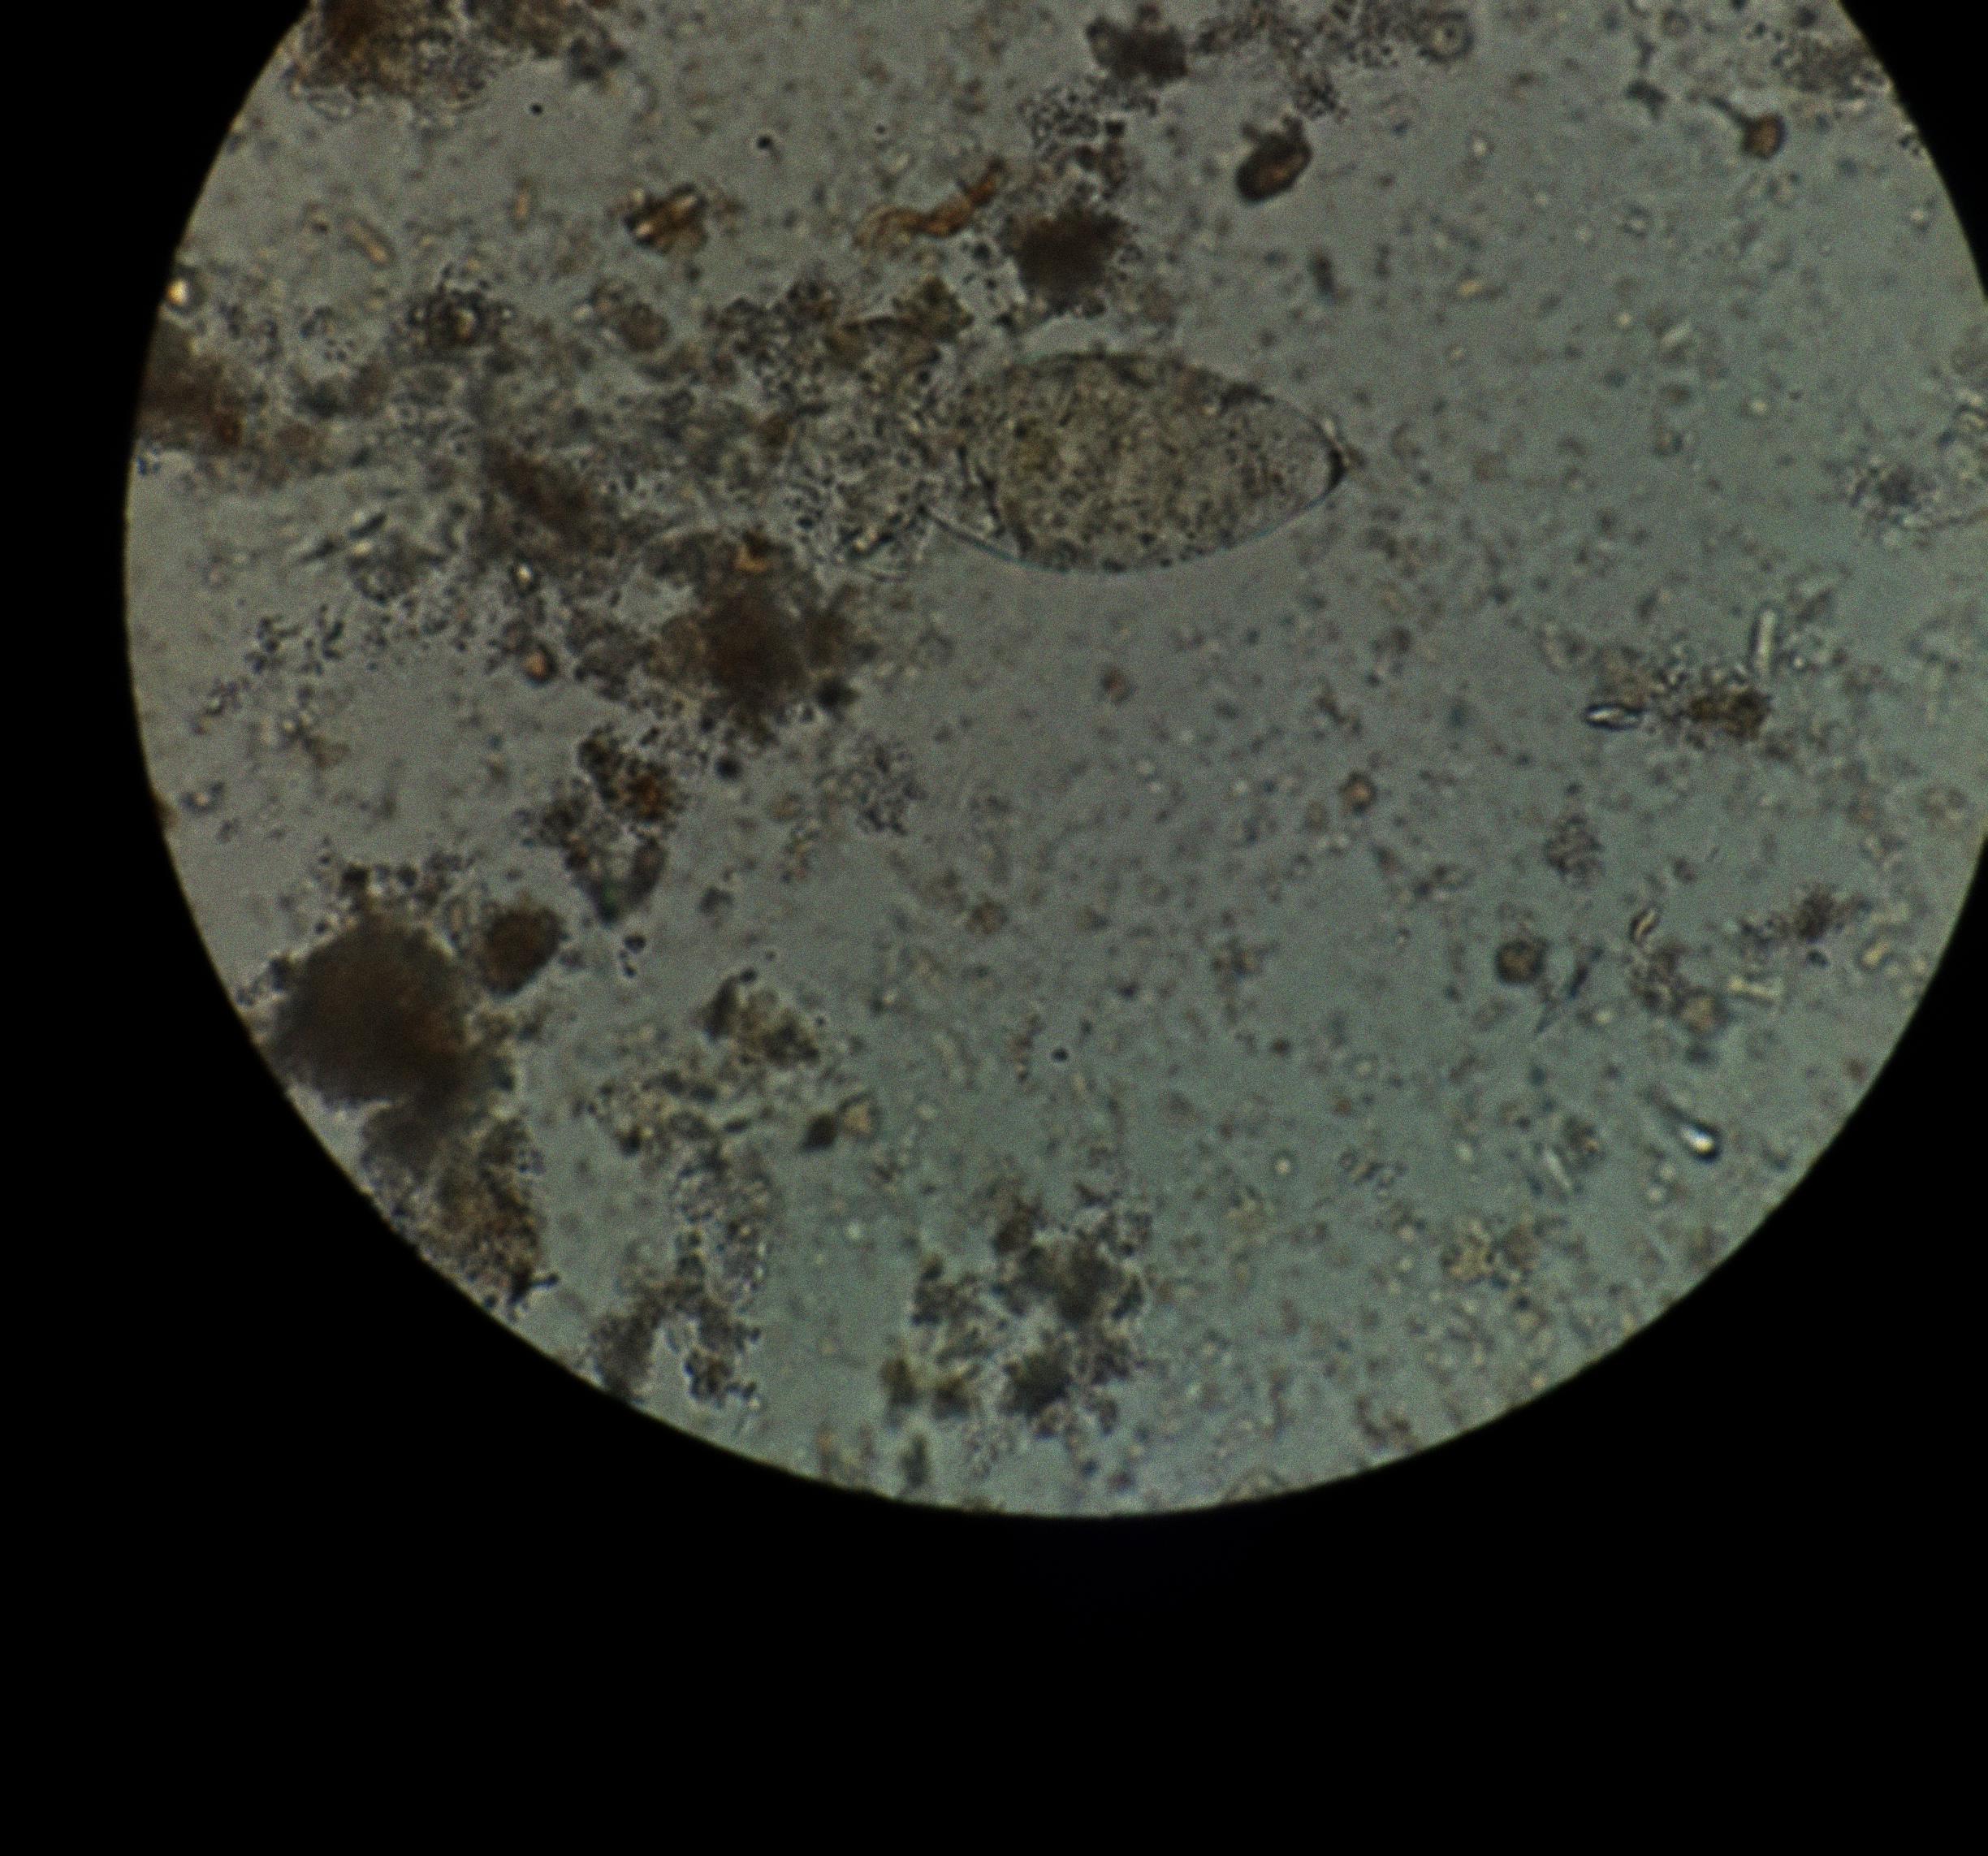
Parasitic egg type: Fasciolopsis buski